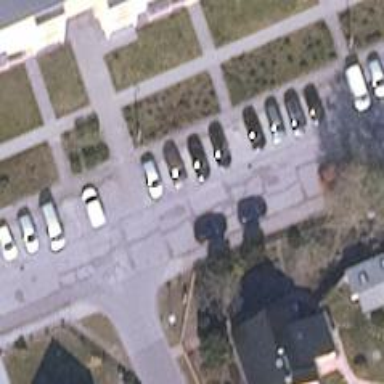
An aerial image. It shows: Residential road with concrete plates surface.